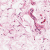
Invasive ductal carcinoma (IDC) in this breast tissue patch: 0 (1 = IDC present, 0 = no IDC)